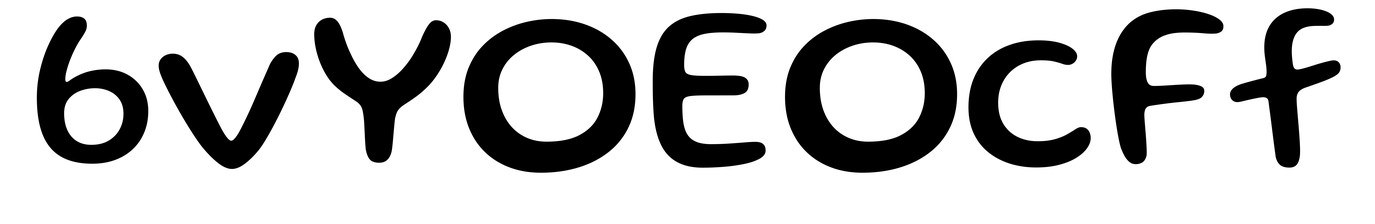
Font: Gluten_Regular